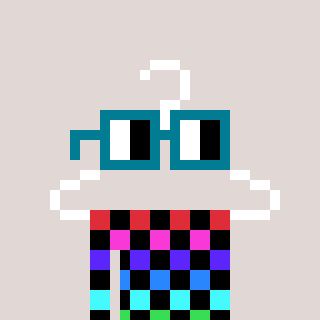
a pixel art character with square dark green glasses, a hanger-shaped head and a red-colored body on a warm background